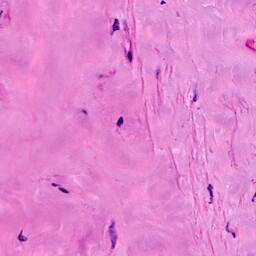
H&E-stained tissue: Breast